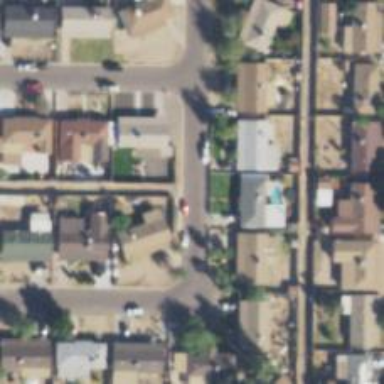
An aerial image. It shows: Alleyway designated as service road.